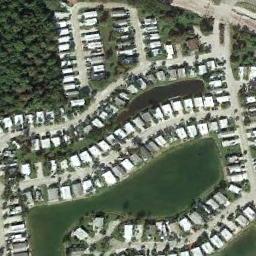
Label: residential